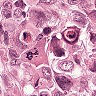
Metastatic tissue present: yes